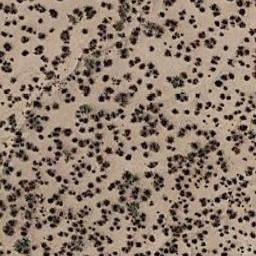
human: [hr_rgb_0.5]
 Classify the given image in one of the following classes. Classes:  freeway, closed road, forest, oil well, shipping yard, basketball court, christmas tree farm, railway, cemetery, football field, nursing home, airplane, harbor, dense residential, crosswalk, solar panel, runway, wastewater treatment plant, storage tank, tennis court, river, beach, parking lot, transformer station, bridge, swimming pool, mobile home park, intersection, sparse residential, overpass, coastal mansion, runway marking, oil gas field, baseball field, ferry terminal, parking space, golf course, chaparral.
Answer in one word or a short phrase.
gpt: chaparral